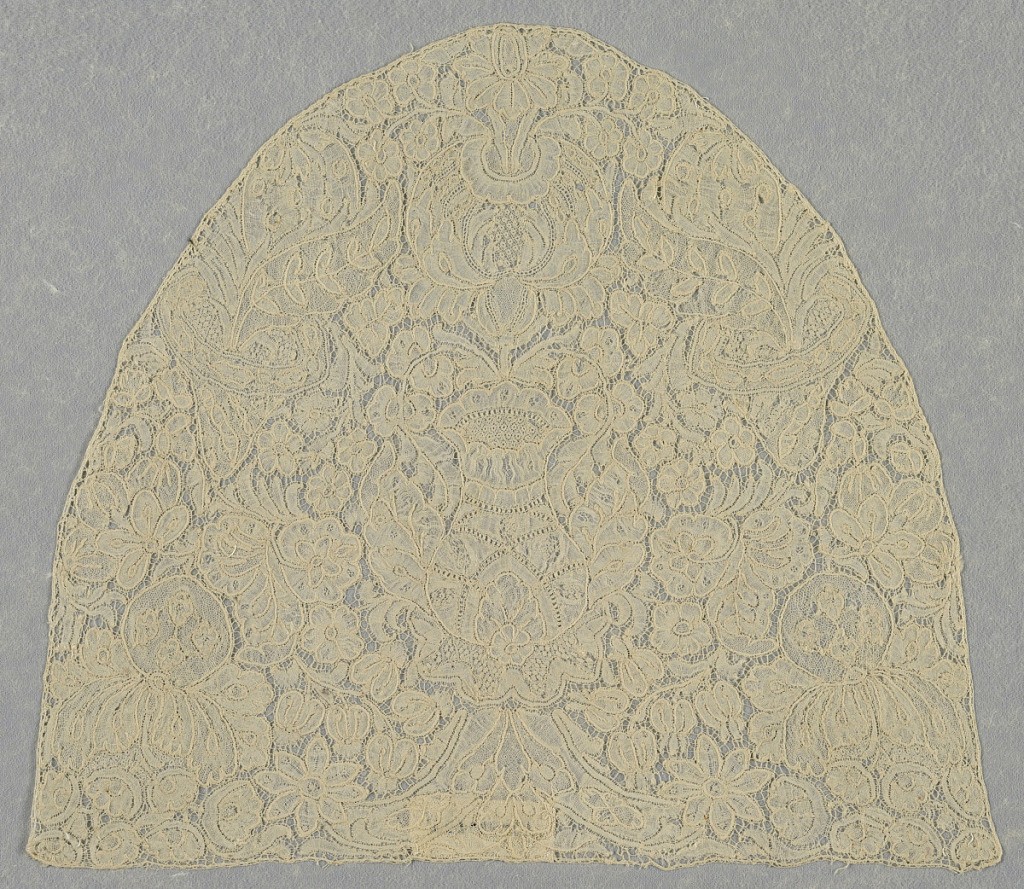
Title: Cap crown
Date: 18th century
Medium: linen Technique: bobbin lace, Brussels style
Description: Cap crown worked with a floral design and  central floral motif.